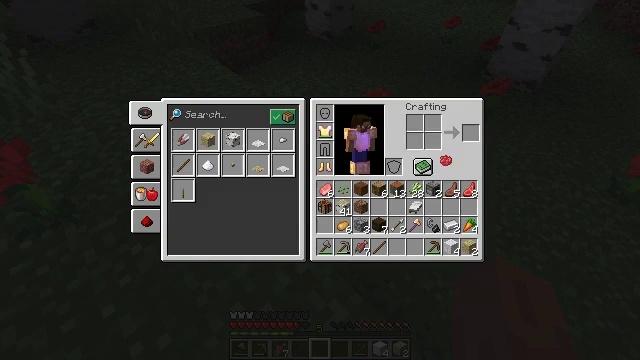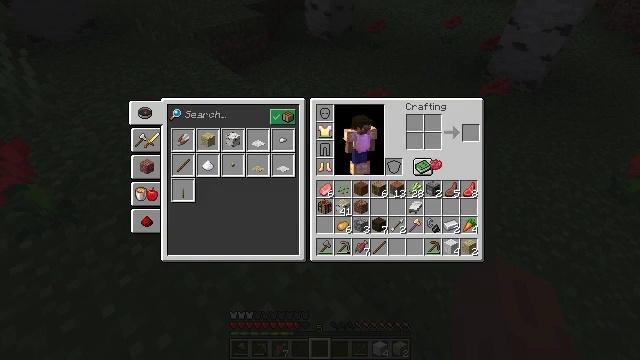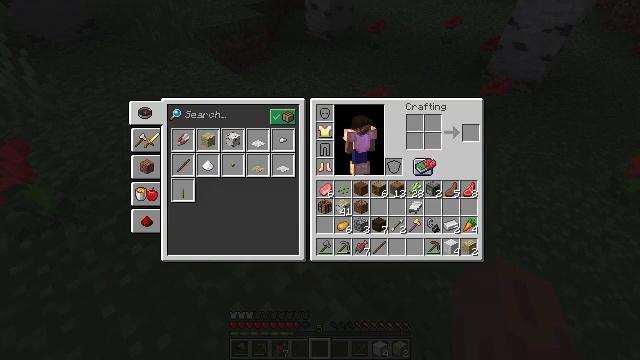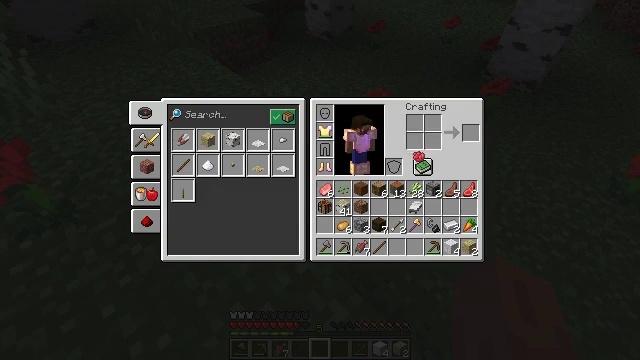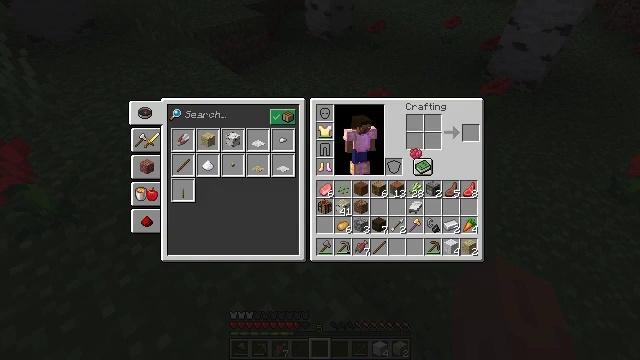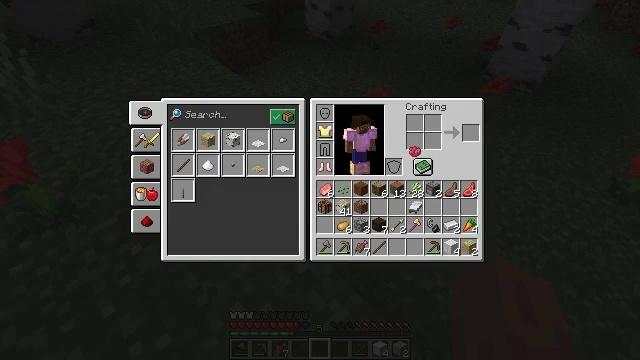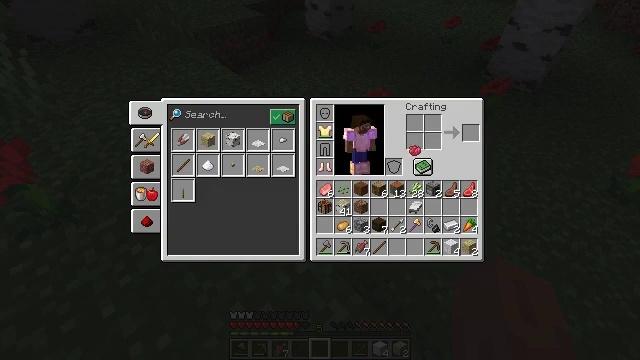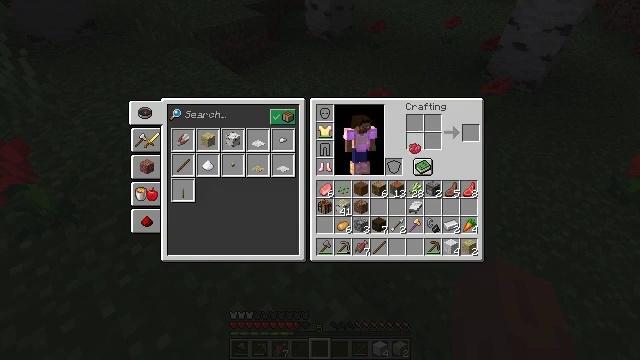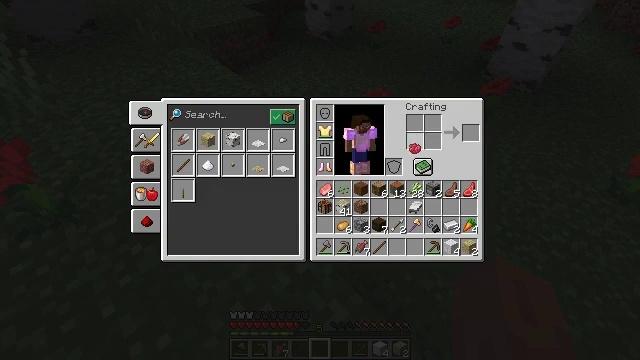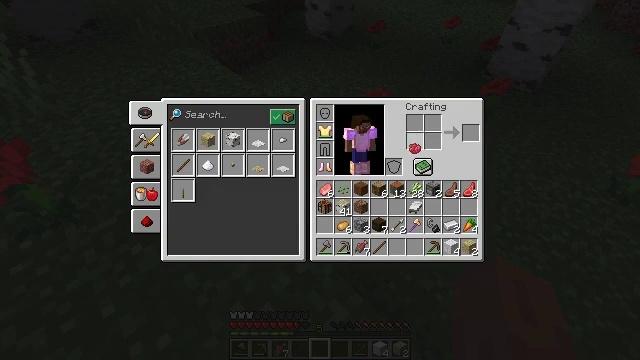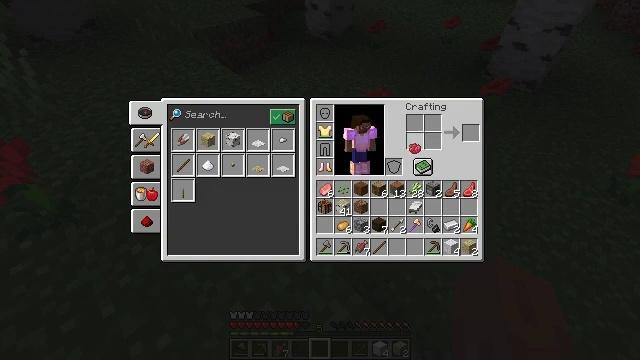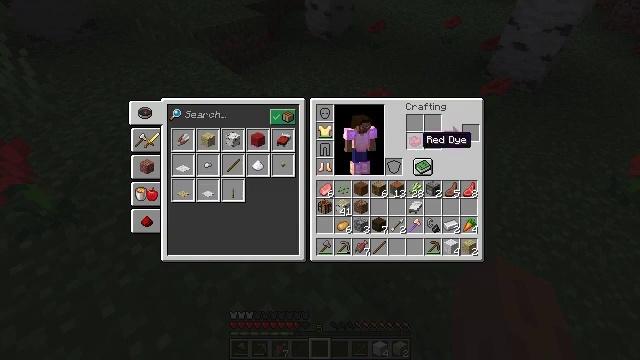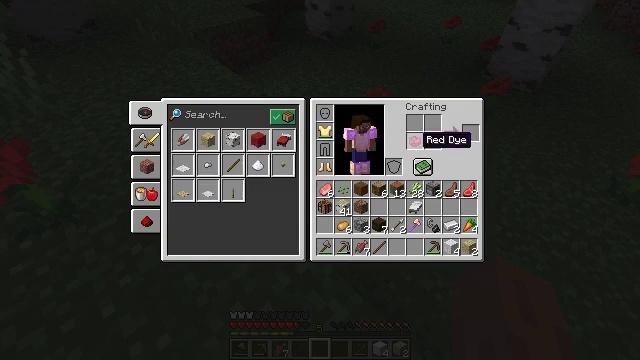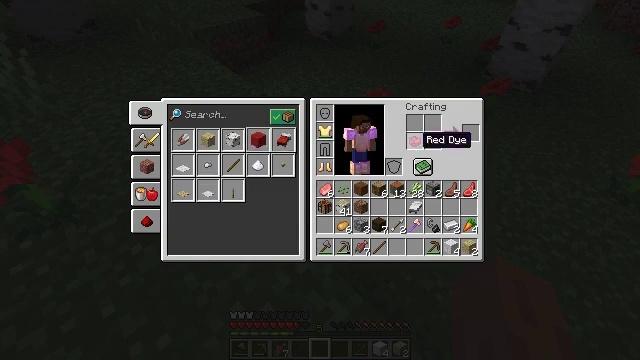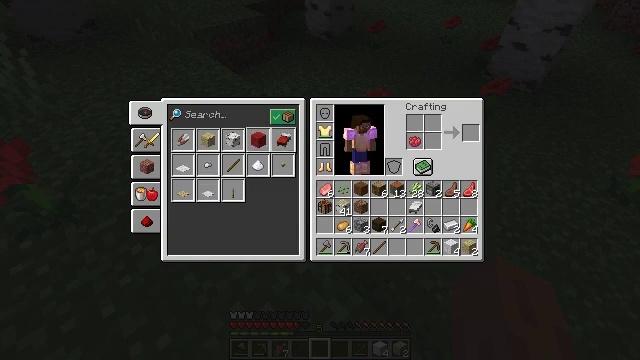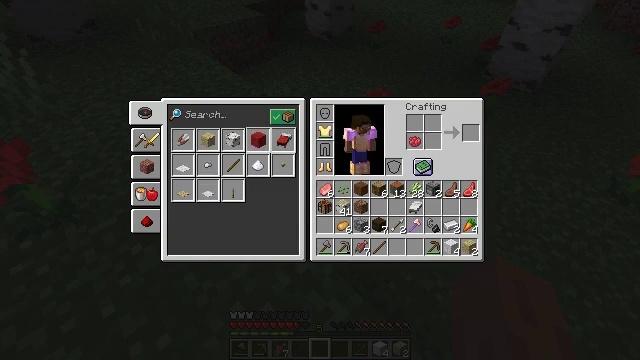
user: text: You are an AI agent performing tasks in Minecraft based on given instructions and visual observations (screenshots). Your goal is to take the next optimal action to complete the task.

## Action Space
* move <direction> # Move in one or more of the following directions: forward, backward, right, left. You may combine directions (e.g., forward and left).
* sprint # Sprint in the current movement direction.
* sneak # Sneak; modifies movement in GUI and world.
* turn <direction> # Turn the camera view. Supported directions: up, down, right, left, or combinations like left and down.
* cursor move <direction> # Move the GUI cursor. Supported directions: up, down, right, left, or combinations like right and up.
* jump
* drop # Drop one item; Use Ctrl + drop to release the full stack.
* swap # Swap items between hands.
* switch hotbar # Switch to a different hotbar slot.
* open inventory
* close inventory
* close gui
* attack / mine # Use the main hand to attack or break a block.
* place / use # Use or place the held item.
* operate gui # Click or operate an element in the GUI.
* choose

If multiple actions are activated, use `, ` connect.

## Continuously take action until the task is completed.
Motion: motion action
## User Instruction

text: Craft a red bed on the crafting table.
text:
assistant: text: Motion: cursor move left, open gui
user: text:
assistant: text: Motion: no_op
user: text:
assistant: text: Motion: cursor move left and up
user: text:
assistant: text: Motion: no_op
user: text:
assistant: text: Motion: no_op
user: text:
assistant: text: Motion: no_op
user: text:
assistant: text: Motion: no_op
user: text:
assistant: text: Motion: operate gui
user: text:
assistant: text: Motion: operate gui
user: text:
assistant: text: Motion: operate gui
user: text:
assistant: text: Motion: no_op
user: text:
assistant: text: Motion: no_op
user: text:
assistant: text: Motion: no_op
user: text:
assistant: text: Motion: no_op
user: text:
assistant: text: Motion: cursor move down
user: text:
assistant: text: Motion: cursor move down
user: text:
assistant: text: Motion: no_op
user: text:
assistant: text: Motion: no_op
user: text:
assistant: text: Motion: no_op
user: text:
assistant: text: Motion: no_op
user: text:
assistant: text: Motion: no_op
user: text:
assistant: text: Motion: no_op
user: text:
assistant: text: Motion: no_op
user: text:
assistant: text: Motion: no_op
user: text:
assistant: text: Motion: operate gui
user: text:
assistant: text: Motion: operate gui
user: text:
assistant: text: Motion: cursor move up, operate gui
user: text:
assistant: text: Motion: cursor move up
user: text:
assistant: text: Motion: cursor move up
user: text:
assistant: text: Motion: no_op